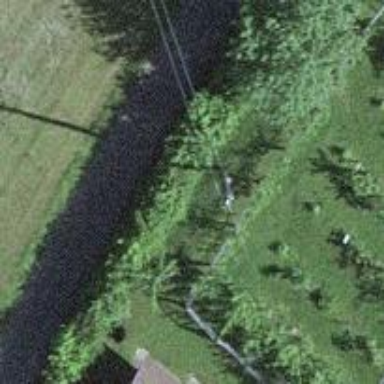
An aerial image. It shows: Power pole.